Question: The font size of my code snippets are too small relative to the default font size of the Wiki, which makes them hard to read (see below for an example). Is there anything I can do to change it?
Example:

The code that generates the above is:
'''
==== Histograms ====
This is the code to compute the histogram:
<source lang="matlab">
nEls = numel(unique_vals);
edges = zeros(nEls+2,1);
</source>
'''
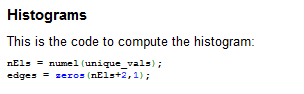
Answer: Edit the <URL>.
Example:
'''
div.mw-geshi div,pre {
font-family: monospace, "Courier New" !important;
font-size:13px;
}
'''